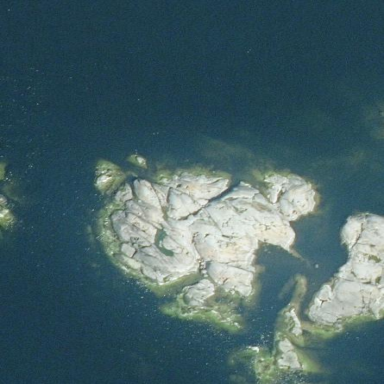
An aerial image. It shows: Islet along the coastline.